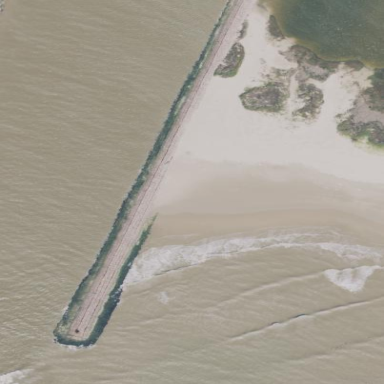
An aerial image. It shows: Breakwater structure.